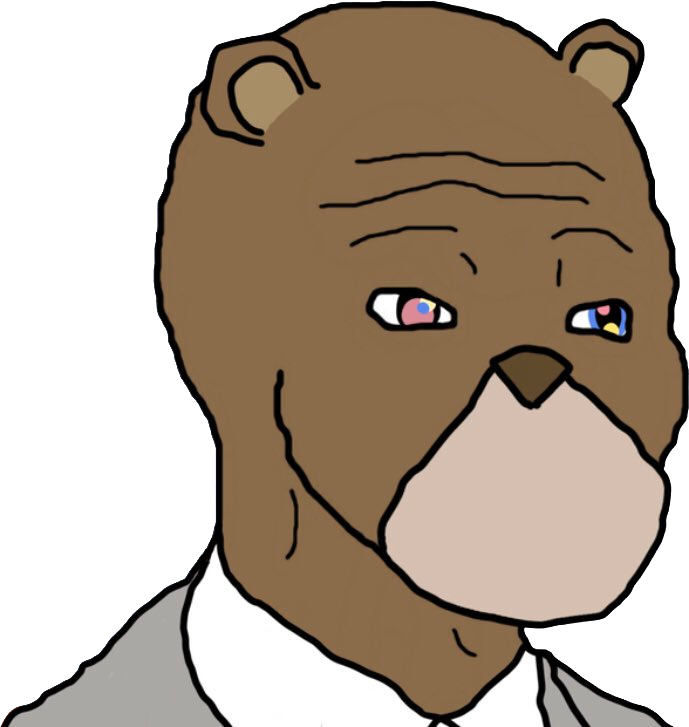
Label: 5_Animal